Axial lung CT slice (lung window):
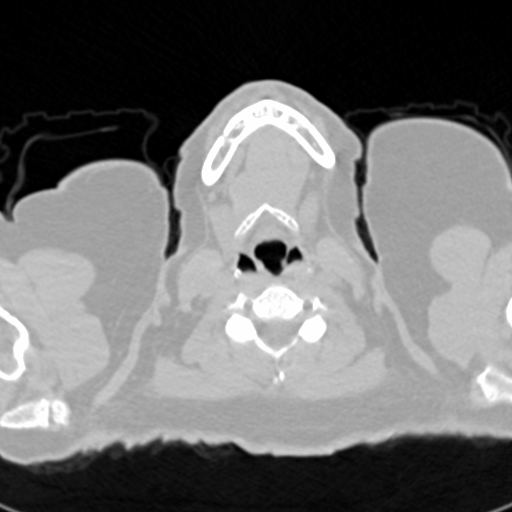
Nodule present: no